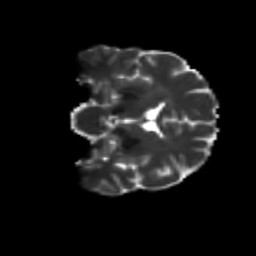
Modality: T2w
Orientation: coronal
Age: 47
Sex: male
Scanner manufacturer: siemens
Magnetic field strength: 3 T
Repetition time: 8.6 s
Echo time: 0.095 s